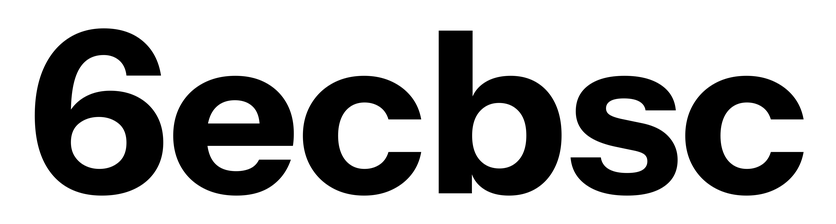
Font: InstrumentSans_Bold